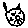
Label: cat